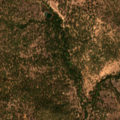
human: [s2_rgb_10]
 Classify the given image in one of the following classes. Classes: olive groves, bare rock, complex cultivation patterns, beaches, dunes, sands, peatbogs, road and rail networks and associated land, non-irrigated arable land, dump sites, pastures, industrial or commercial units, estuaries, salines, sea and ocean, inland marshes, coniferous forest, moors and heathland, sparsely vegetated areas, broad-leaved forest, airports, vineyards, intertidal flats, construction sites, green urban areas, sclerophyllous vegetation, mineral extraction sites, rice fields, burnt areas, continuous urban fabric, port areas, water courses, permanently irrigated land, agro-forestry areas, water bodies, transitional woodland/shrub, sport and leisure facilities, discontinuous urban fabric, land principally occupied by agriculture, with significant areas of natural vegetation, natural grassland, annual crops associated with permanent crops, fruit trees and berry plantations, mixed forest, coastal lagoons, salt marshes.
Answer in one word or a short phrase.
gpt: agro-forestry areas